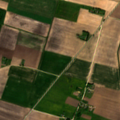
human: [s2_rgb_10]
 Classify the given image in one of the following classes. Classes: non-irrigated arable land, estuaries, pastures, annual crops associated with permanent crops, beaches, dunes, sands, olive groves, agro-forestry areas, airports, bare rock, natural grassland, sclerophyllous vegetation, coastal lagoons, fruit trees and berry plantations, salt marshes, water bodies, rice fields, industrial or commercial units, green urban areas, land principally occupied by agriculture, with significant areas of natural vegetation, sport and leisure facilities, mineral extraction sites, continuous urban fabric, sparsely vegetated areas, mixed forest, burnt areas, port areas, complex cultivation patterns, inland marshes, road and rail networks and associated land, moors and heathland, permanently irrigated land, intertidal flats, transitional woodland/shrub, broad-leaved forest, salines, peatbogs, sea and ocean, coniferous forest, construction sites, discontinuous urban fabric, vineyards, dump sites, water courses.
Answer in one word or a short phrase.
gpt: non-irrigated arable land, pastures, complex cultivation patterns, broad-leaved forest